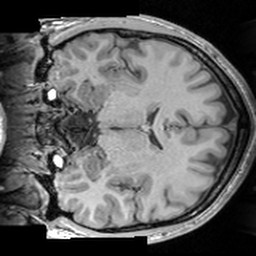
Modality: T1w
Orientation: coronal
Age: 20
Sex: male
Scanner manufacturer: siemens
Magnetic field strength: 3 T
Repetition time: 1.63 s
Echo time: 0.00311 s